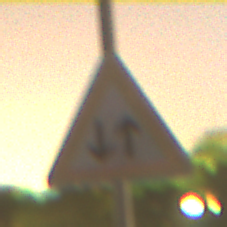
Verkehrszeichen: Gegenverkehr
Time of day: Night
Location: Outdoor (Suburban)
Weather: Clear
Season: NotSpecified
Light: Artificial